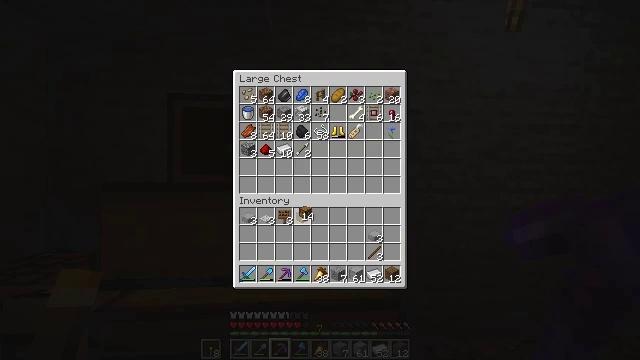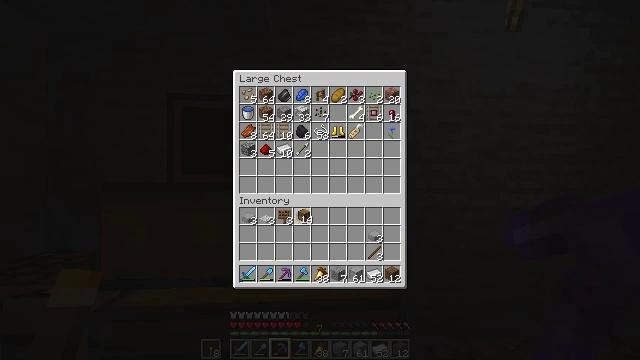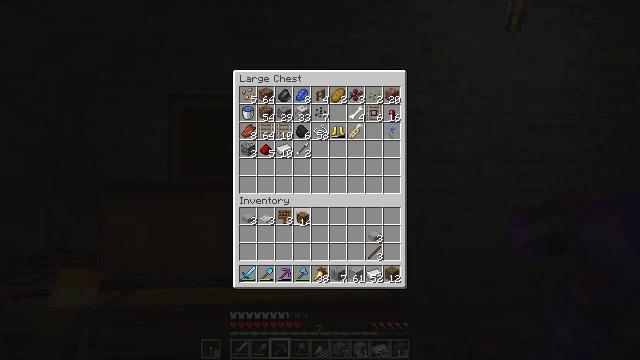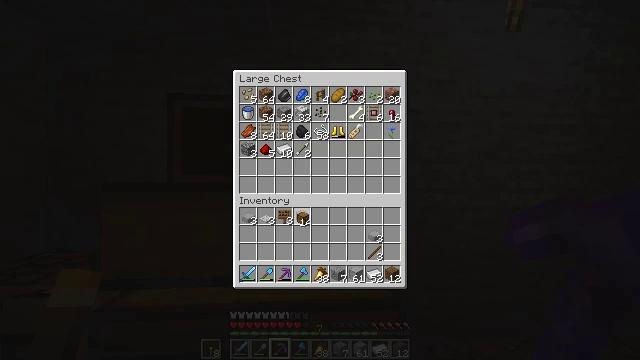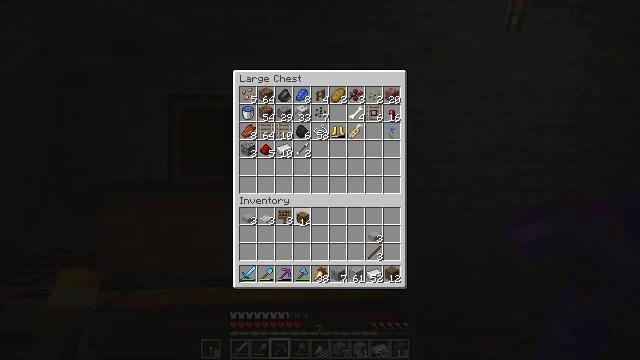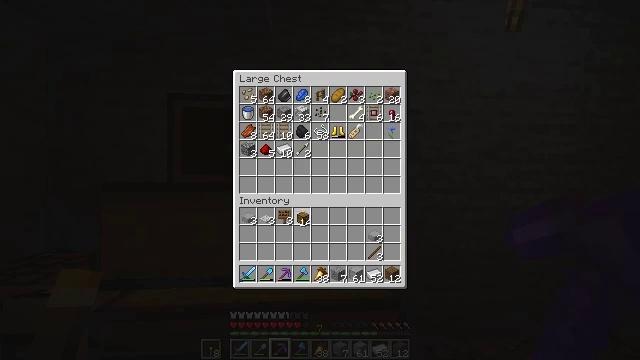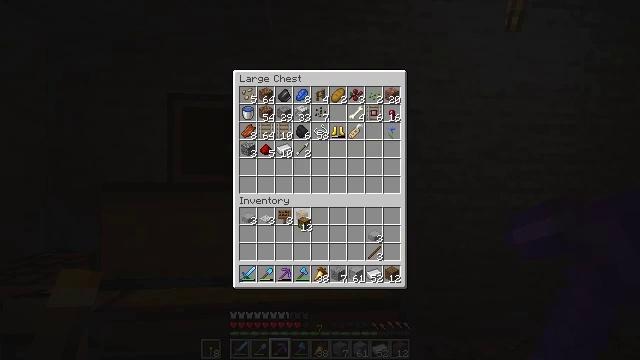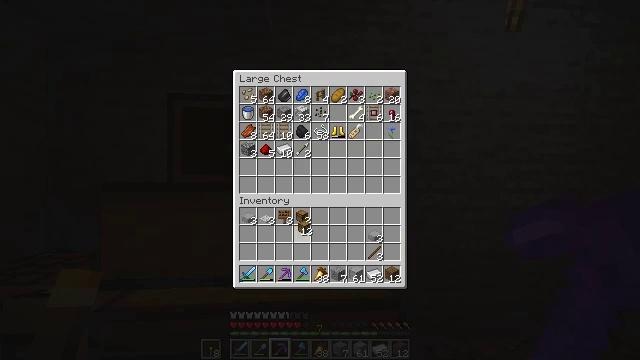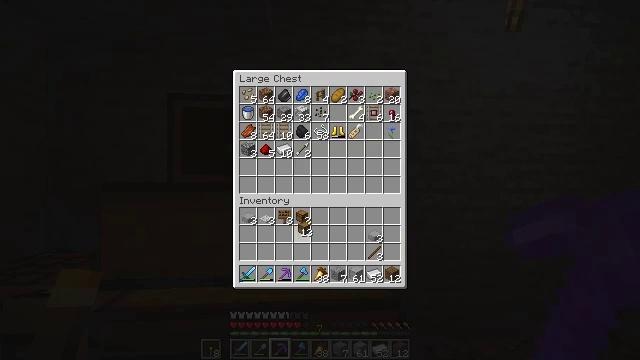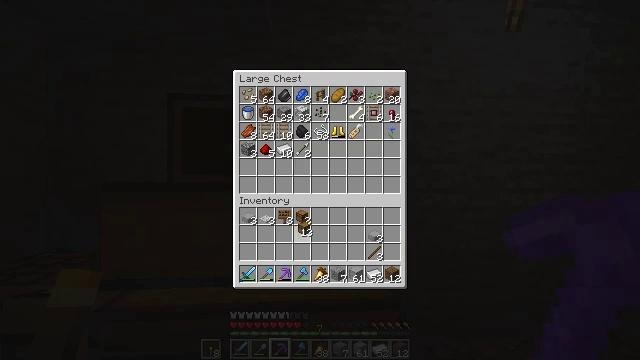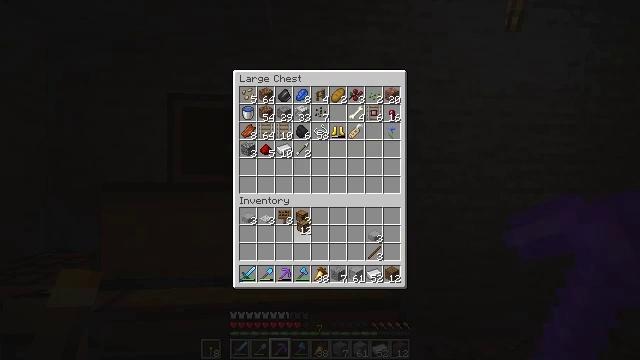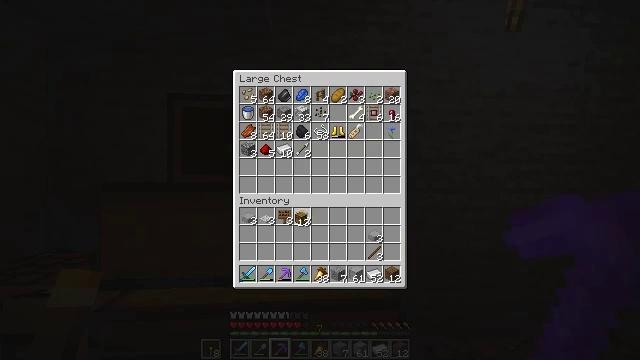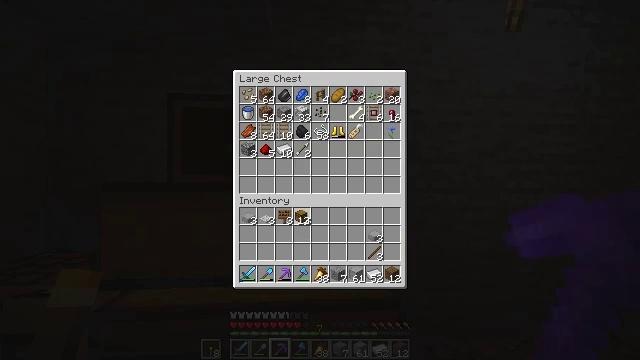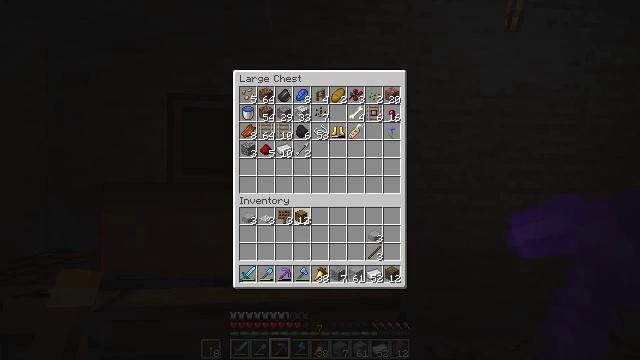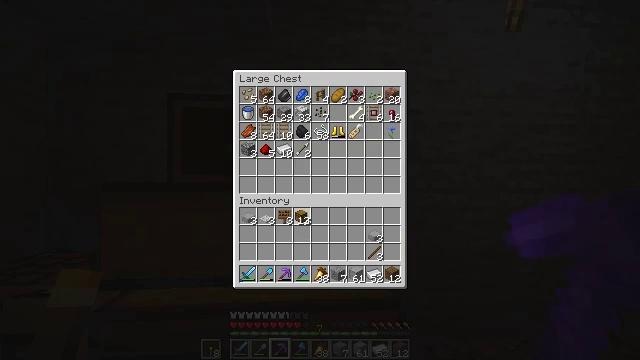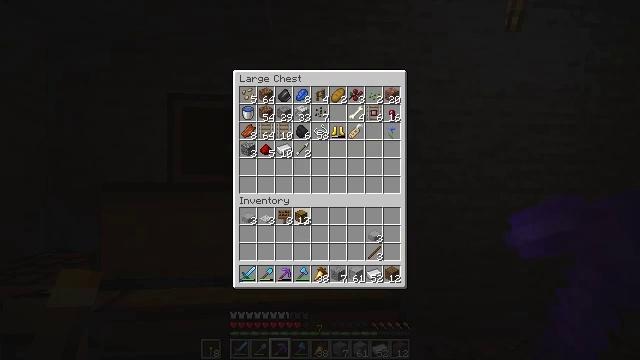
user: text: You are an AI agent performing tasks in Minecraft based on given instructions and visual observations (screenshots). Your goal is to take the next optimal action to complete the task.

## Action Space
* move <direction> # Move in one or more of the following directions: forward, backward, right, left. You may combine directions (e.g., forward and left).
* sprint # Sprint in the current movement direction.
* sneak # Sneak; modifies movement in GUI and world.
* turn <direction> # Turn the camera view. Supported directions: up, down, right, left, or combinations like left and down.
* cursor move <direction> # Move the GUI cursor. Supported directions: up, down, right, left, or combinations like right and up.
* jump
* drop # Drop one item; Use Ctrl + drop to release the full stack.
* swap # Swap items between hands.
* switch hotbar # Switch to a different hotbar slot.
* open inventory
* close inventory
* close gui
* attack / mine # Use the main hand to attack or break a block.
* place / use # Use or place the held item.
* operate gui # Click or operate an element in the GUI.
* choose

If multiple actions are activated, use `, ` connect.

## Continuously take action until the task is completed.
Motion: motion action
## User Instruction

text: craft item andesite wall
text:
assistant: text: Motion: no_op
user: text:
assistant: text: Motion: no_op
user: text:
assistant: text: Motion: no_op
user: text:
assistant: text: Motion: use / place
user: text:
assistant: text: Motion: use / place
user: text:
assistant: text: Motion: no_op
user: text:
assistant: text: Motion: no_op
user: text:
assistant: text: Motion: no_op
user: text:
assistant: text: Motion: no_op
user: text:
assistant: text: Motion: no_op
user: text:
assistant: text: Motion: turn up
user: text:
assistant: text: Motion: no_op
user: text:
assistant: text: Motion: no_op
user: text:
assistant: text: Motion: no_op
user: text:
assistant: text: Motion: use / place
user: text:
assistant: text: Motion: use / place
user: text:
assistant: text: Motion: turn right and down, use / place
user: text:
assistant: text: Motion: turn right and down
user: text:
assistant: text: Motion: turn right
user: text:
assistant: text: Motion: turn right
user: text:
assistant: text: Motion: turn right and up
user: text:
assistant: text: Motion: turn right and up
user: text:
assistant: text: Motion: turn up
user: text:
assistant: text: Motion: turn left and up
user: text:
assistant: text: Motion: no_op
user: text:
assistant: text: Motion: turn up
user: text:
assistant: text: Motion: no_op
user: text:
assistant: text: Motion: no_op
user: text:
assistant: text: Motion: no_op
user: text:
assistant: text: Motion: no_op